I will show an image sequence of human cooking. I have annotated the images with numbered circles. Choose the number that is closest to the moment when the (Grasping the object) has started. You are a five-time world champion in this game. Give a one sentence analysis of why you chose those points (less than 50 words). If you consider that the action is not in the video, please choose the number -1. Provide your answer at the end in a json file of this format: {"points": []}
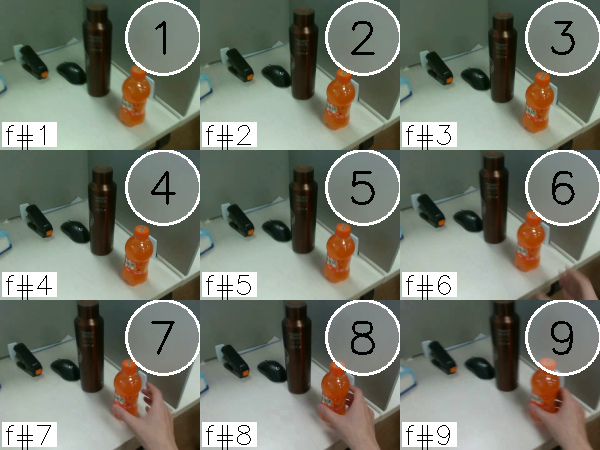
Frame 9 shows the clearest moment of hand-object contact.
{"points": [9]}